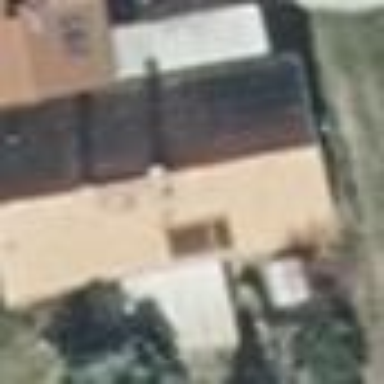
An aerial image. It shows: House with flat roof.